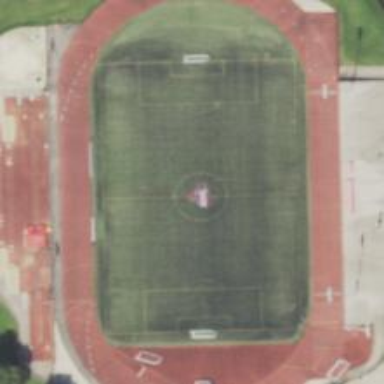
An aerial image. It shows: Soccer field.